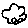
Label: cloud